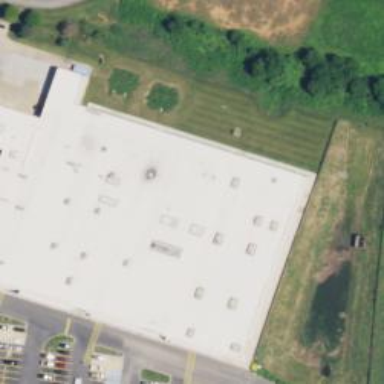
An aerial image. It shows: Retail building.